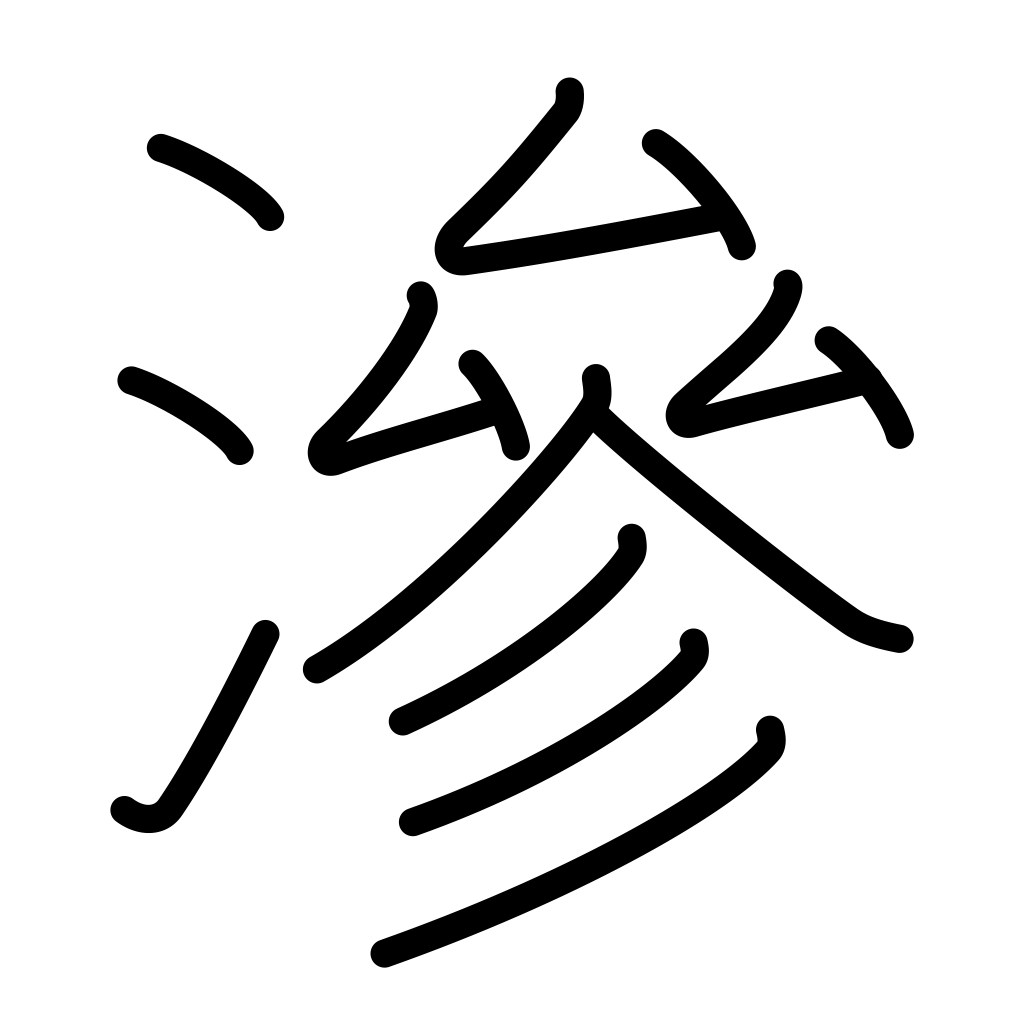
Meaning: imbued with